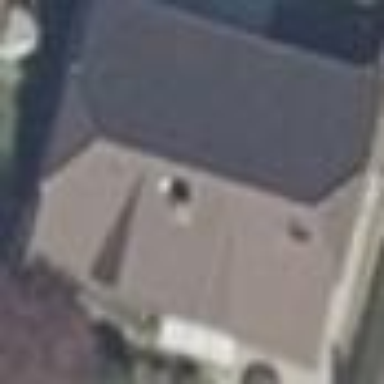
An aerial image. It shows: Detached building with half-hipped roof.